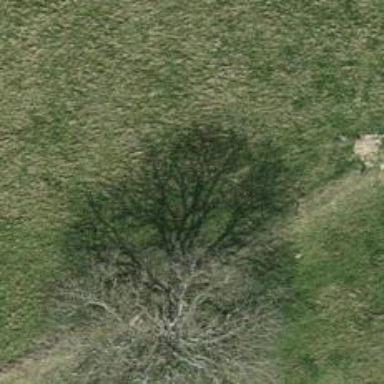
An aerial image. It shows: Beautiful tree in nature.